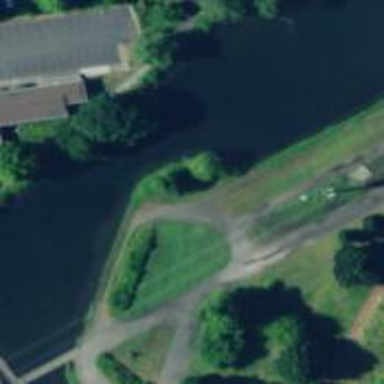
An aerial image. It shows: Cycleway.